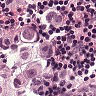
Metastatic tissue present: yes